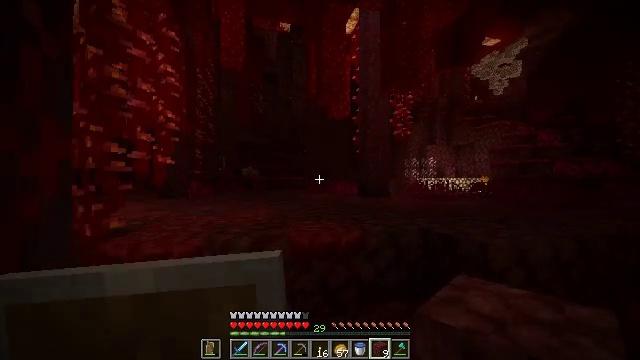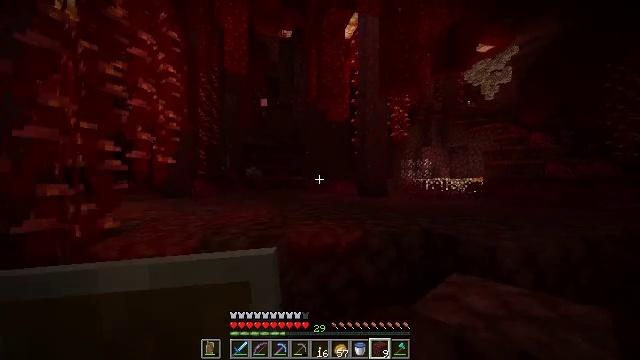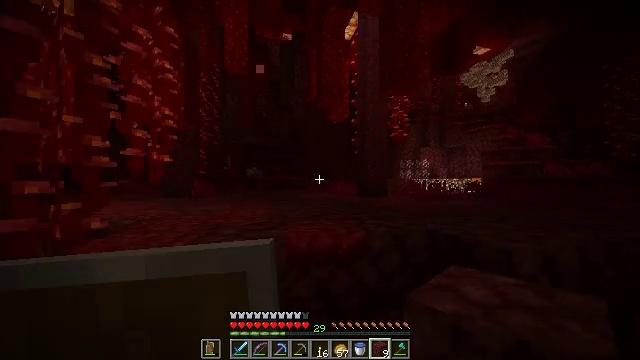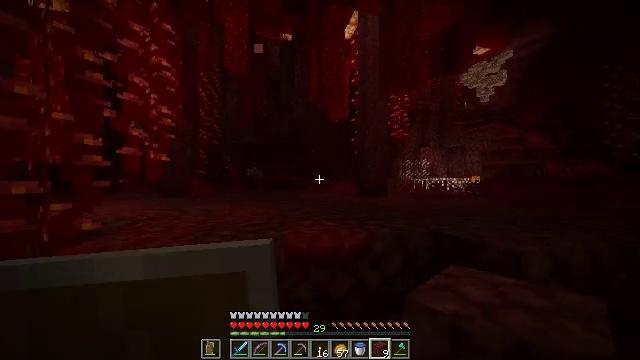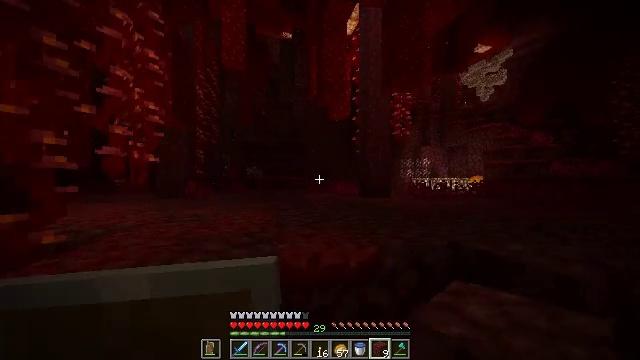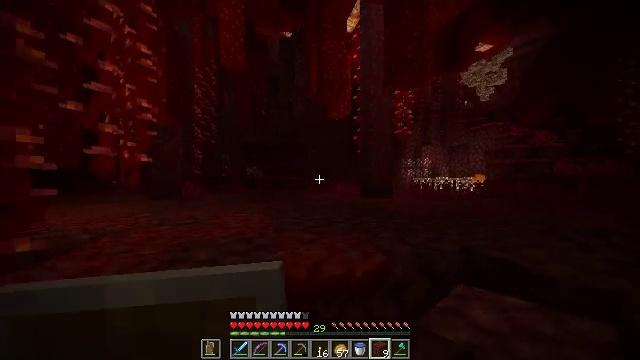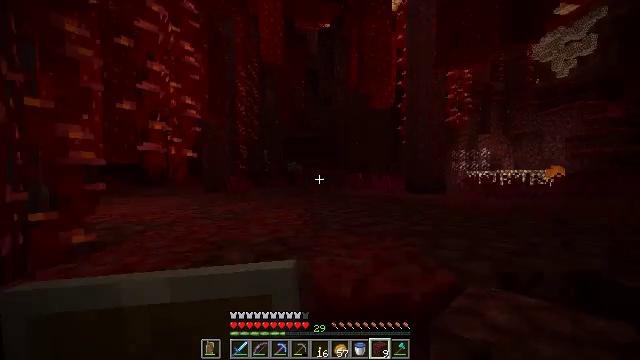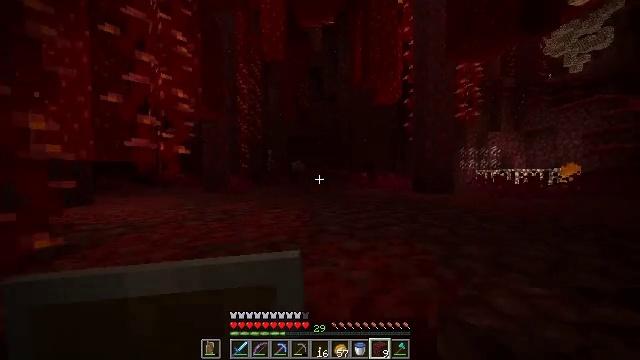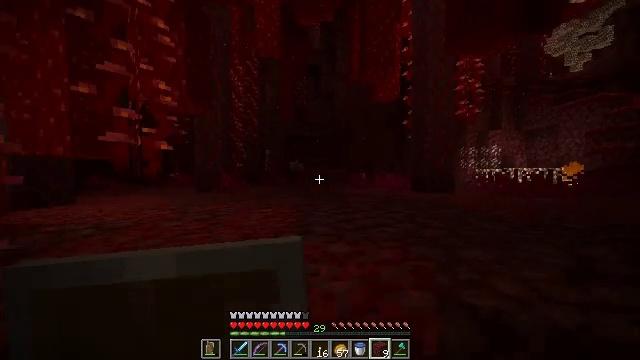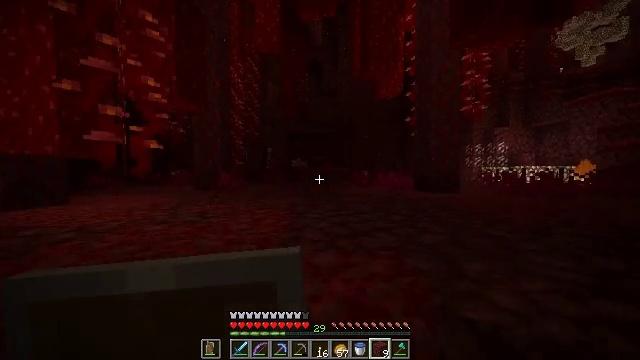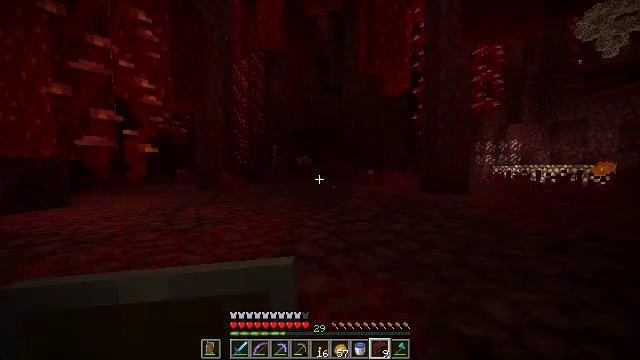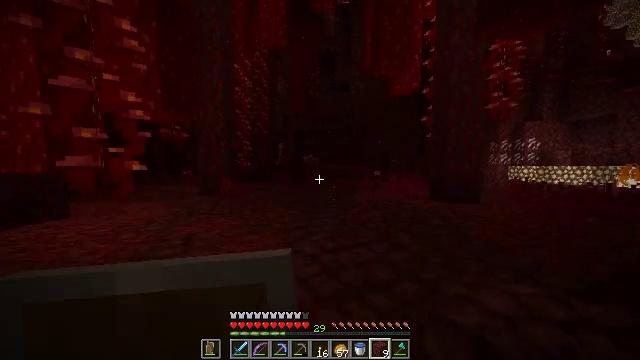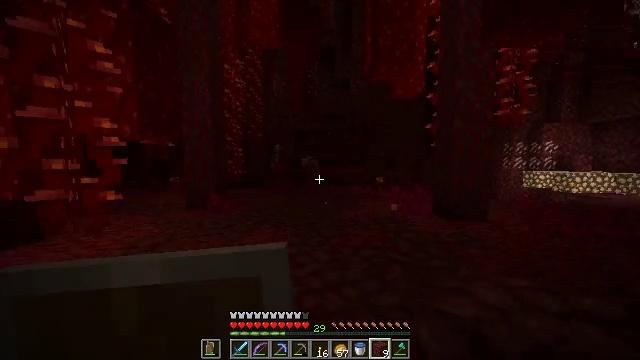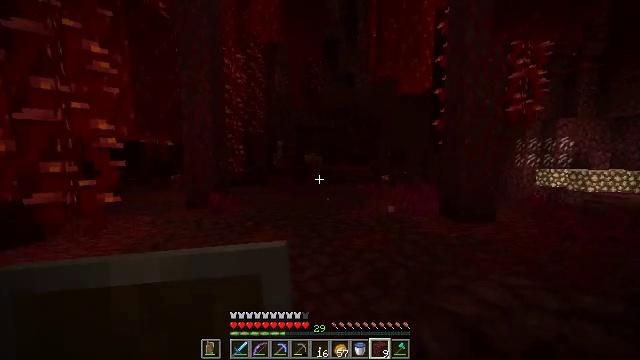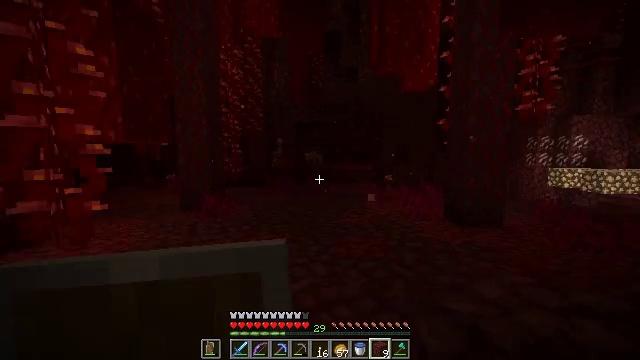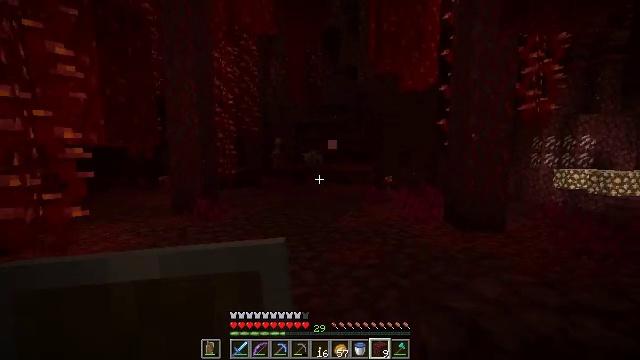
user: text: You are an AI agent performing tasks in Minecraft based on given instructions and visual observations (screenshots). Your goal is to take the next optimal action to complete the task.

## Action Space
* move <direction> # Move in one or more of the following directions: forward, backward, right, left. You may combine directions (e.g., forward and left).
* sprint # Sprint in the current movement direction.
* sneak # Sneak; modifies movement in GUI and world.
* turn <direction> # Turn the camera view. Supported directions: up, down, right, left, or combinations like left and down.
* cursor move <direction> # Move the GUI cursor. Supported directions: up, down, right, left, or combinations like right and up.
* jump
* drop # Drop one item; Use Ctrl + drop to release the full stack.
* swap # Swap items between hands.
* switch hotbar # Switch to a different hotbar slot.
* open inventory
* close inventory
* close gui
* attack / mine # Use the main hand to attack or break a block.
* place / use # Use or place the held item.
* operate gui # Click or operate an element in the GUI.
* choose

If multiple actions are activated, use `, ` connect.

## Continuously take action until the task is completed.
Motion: motion action
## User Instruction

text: Harvest crimson stem blocks.
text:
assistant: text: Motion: move forward, sprint
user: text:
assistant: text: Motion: move forward
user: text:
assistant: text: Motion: move forward
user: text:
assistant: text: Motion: move forward
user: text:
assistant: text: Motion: move forward
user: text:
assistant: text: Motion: move forward, turn left and down
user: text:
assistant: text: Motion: move forward and move right, turn left
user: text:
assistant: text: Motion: move forward and move right
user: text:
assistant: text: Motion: move forward and move right, turn left
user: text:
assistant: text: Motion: move forward and move right, turn left, jump
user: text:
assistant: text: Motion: move forward and move right, turn left and down, jump
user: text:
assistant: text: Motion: move forward and move right, jump
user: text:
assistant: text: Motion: move forward, turn left
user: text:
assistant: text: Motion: move forward
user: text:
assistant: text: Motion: move forward
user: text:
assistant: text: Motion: move forward
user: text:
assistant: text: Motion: move forward
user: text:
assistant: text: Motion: move forward
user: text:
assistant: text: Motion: move forward
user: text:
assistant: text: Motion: move forward
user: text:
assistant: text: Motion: move forward
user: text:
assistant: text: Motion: turn left and down
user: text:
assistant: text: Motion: turn left
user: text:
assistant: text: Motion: turn left
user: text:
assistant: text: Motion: turn left
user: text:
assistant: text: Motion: no_op
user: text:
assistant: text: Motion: no_op
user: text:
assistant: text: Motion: no_op
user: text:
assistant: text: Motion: turn left
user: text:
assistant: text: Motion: turn left